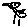
Label: bird